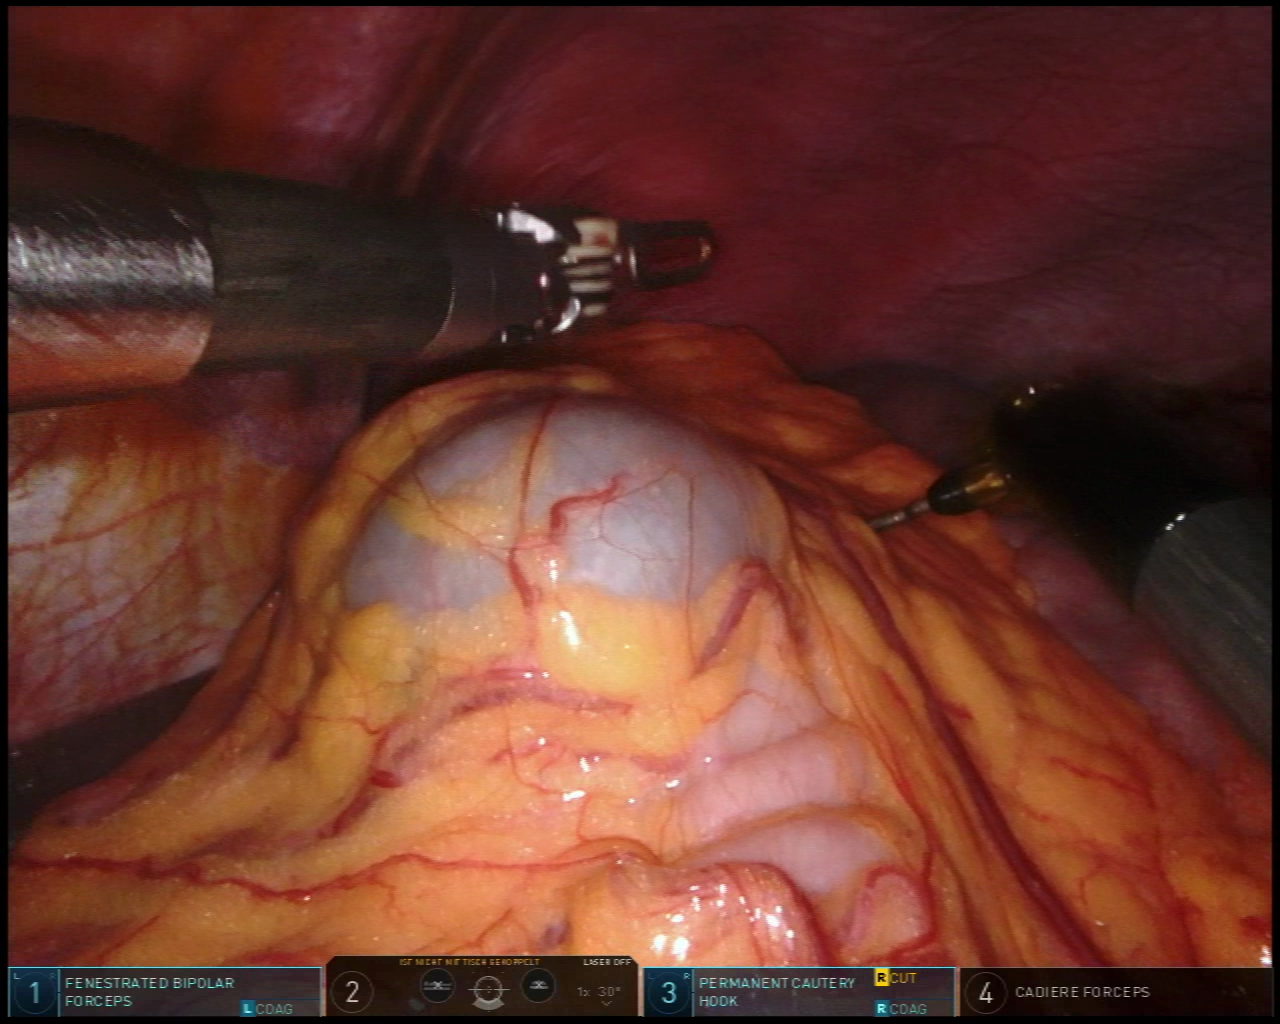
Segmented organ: abdominal_wall
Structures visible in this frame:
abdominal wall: yes
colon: yes
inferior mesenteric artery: no
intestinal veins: no
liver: no
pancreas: no
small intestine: no
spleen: no
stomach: no
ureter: no
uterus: no
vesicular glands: no